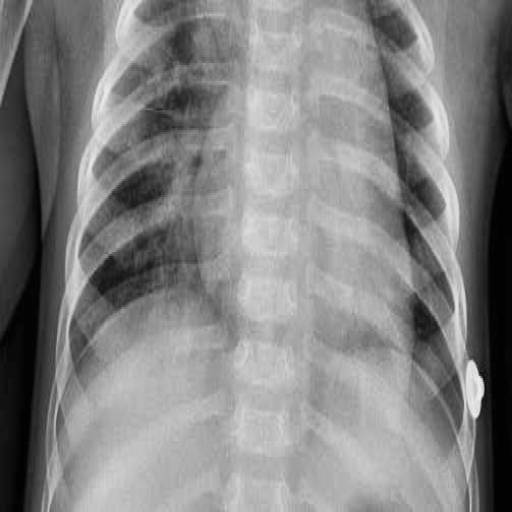
Finding: PNEUMONIA